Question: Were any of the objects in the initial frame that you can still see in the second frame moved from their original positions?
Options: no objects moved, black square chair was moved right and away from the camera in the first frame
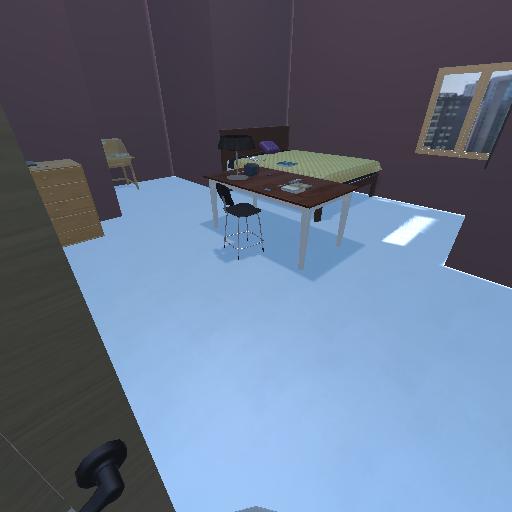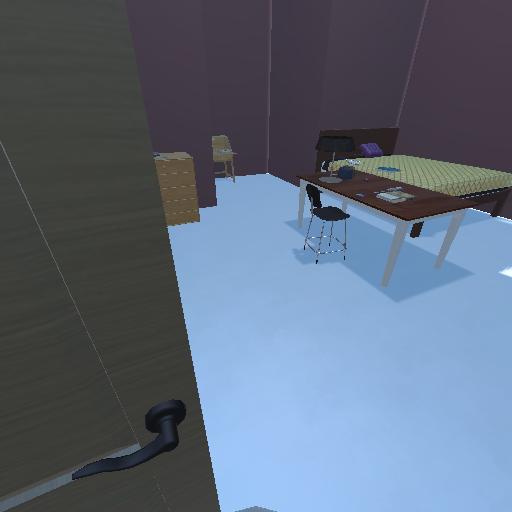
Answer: no objects moved